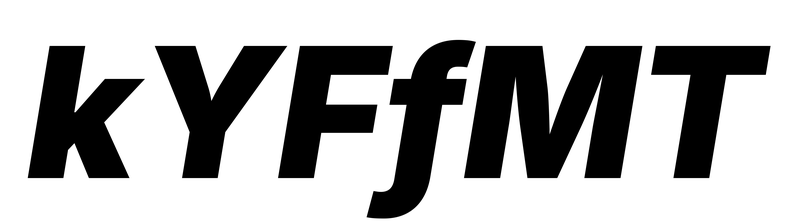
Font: Inter-Italic_Black_Italic